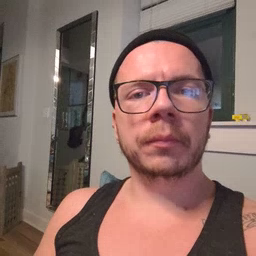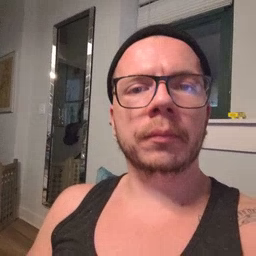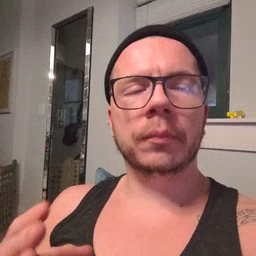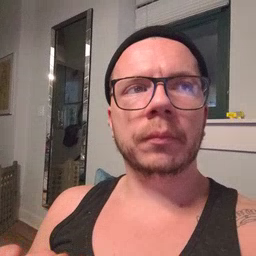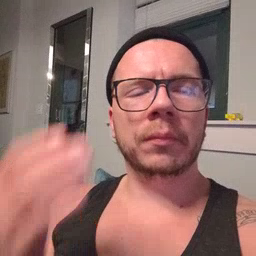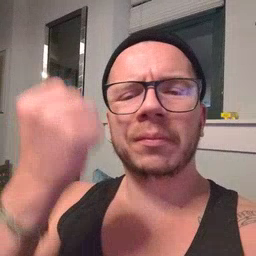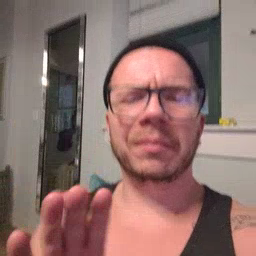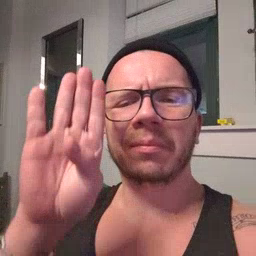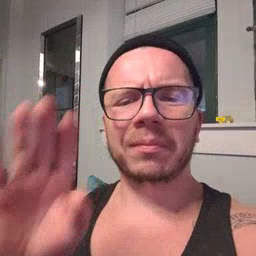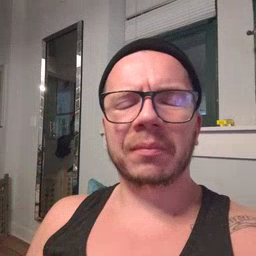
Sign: mitten